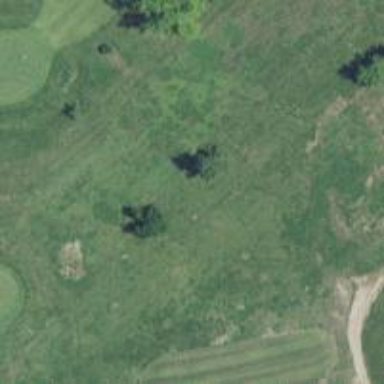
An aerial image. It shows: Grassy area designated as driving range for golf.